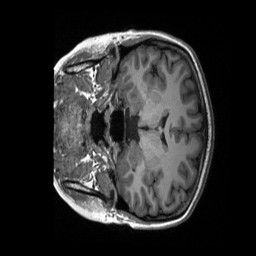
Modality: T1w
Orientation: coronal
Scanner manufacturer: siemens
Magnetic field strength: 3 T
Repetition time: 2.3 s
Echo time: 0.00232 s